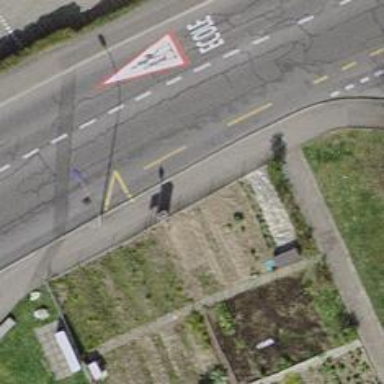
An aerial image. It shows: Bus stop with platform for public transport.